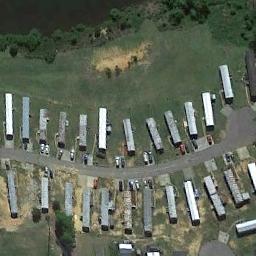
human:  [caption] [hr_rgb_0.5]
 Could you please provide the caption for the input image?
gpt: The mobile home park has some mobile homes along the road and a lake is next to the mobile home park .

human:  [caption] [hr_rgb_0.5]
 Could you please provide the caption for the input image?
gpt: There is a road in the mobile home park .

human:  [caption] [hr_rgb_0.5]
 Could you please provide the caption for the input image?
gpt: The mobile home park is on the grass next to the river .

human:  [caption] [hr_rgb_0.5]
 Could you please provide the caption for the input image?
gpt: There are rows of mobile homes on each side of the path .

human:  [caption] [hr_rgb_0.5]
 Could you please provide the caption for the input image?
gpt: There are many buildings on the mobile home park beside a lake .